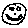
Label: smiley face